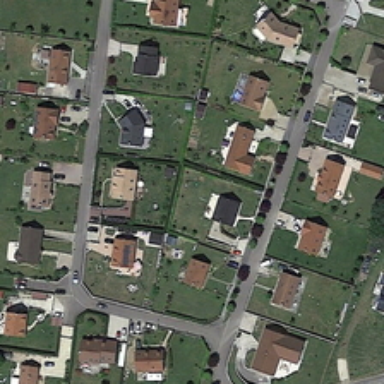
Some buildings and many green trees are in a medium residential area .